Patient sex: M
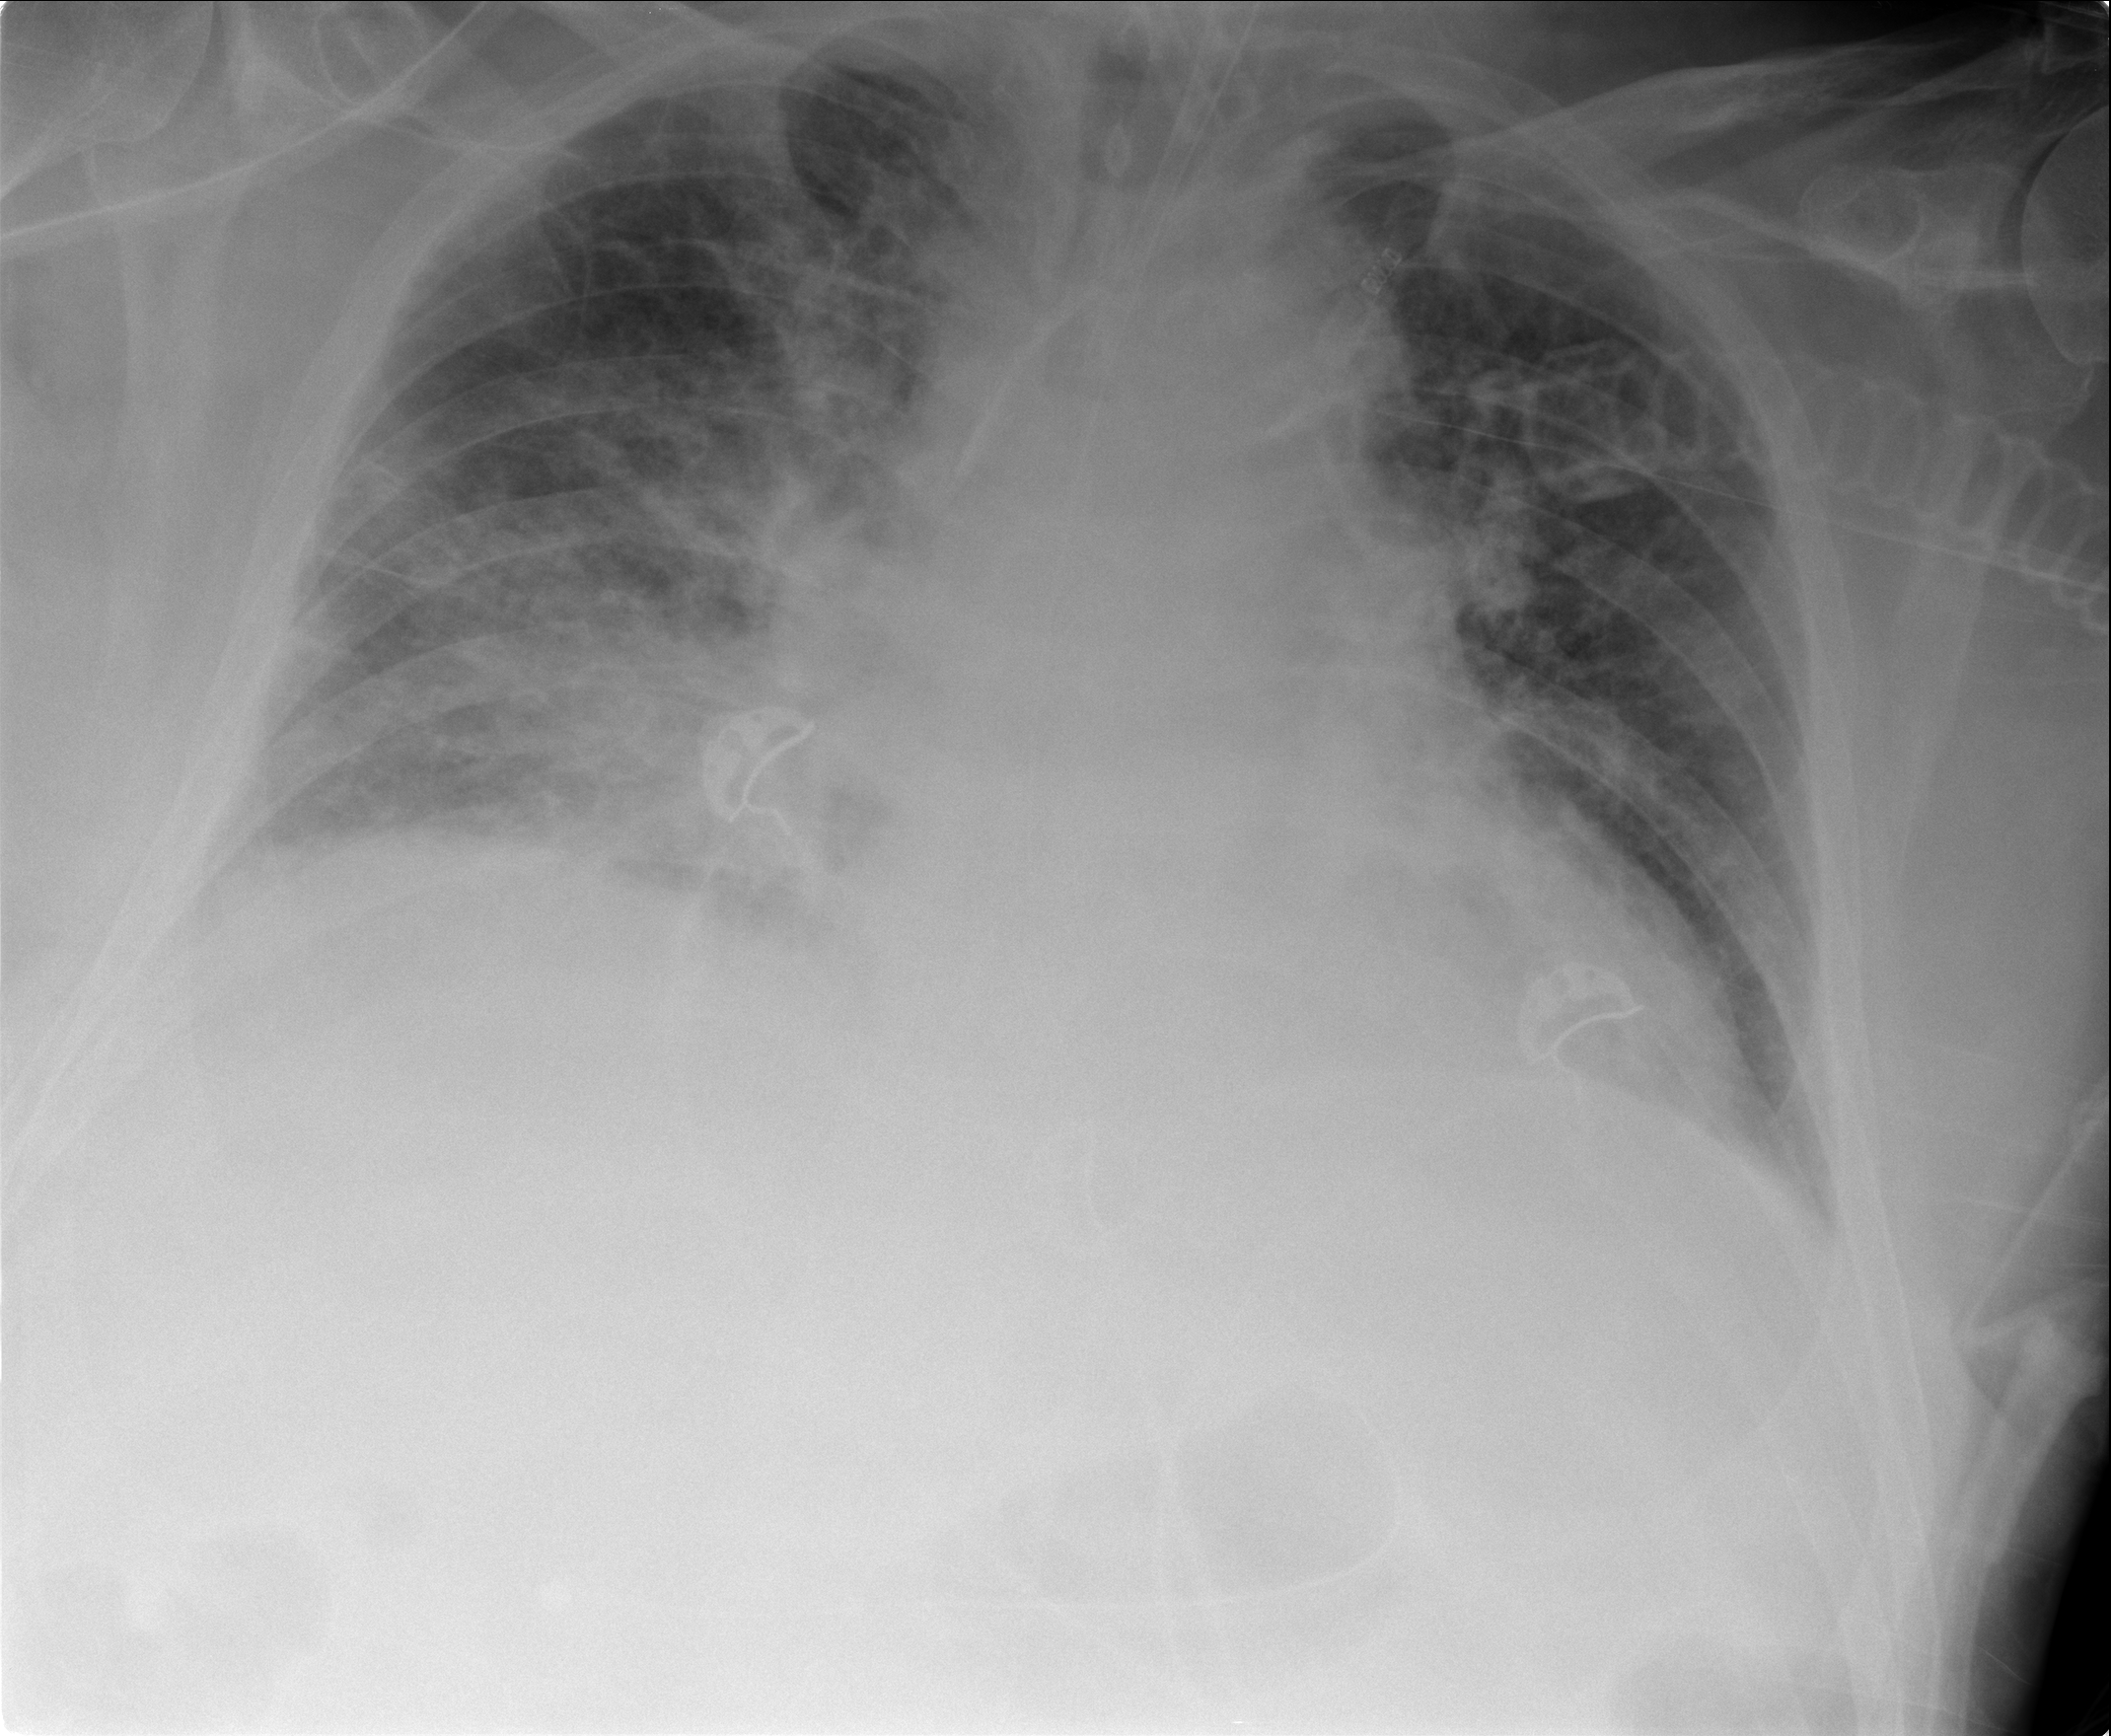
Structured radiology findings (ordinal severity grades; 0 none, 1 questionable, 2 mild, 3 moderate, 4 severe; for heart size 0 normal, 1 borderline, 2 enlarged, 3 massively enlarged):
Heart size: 0
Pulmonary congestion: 2
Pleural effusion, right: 0
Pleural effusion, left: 1
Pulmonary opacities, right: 3
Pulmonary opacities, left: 2
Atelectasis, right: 2
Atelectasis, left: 2